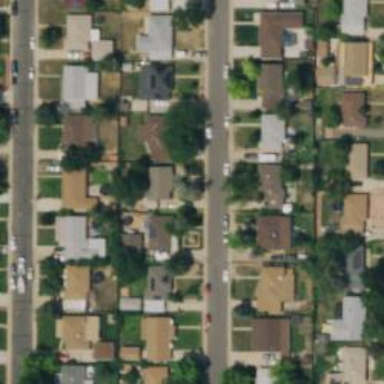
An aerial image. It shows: Neighborhood.